Field crop: tomato
Growth stage: 1
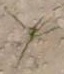
Species: cyperus